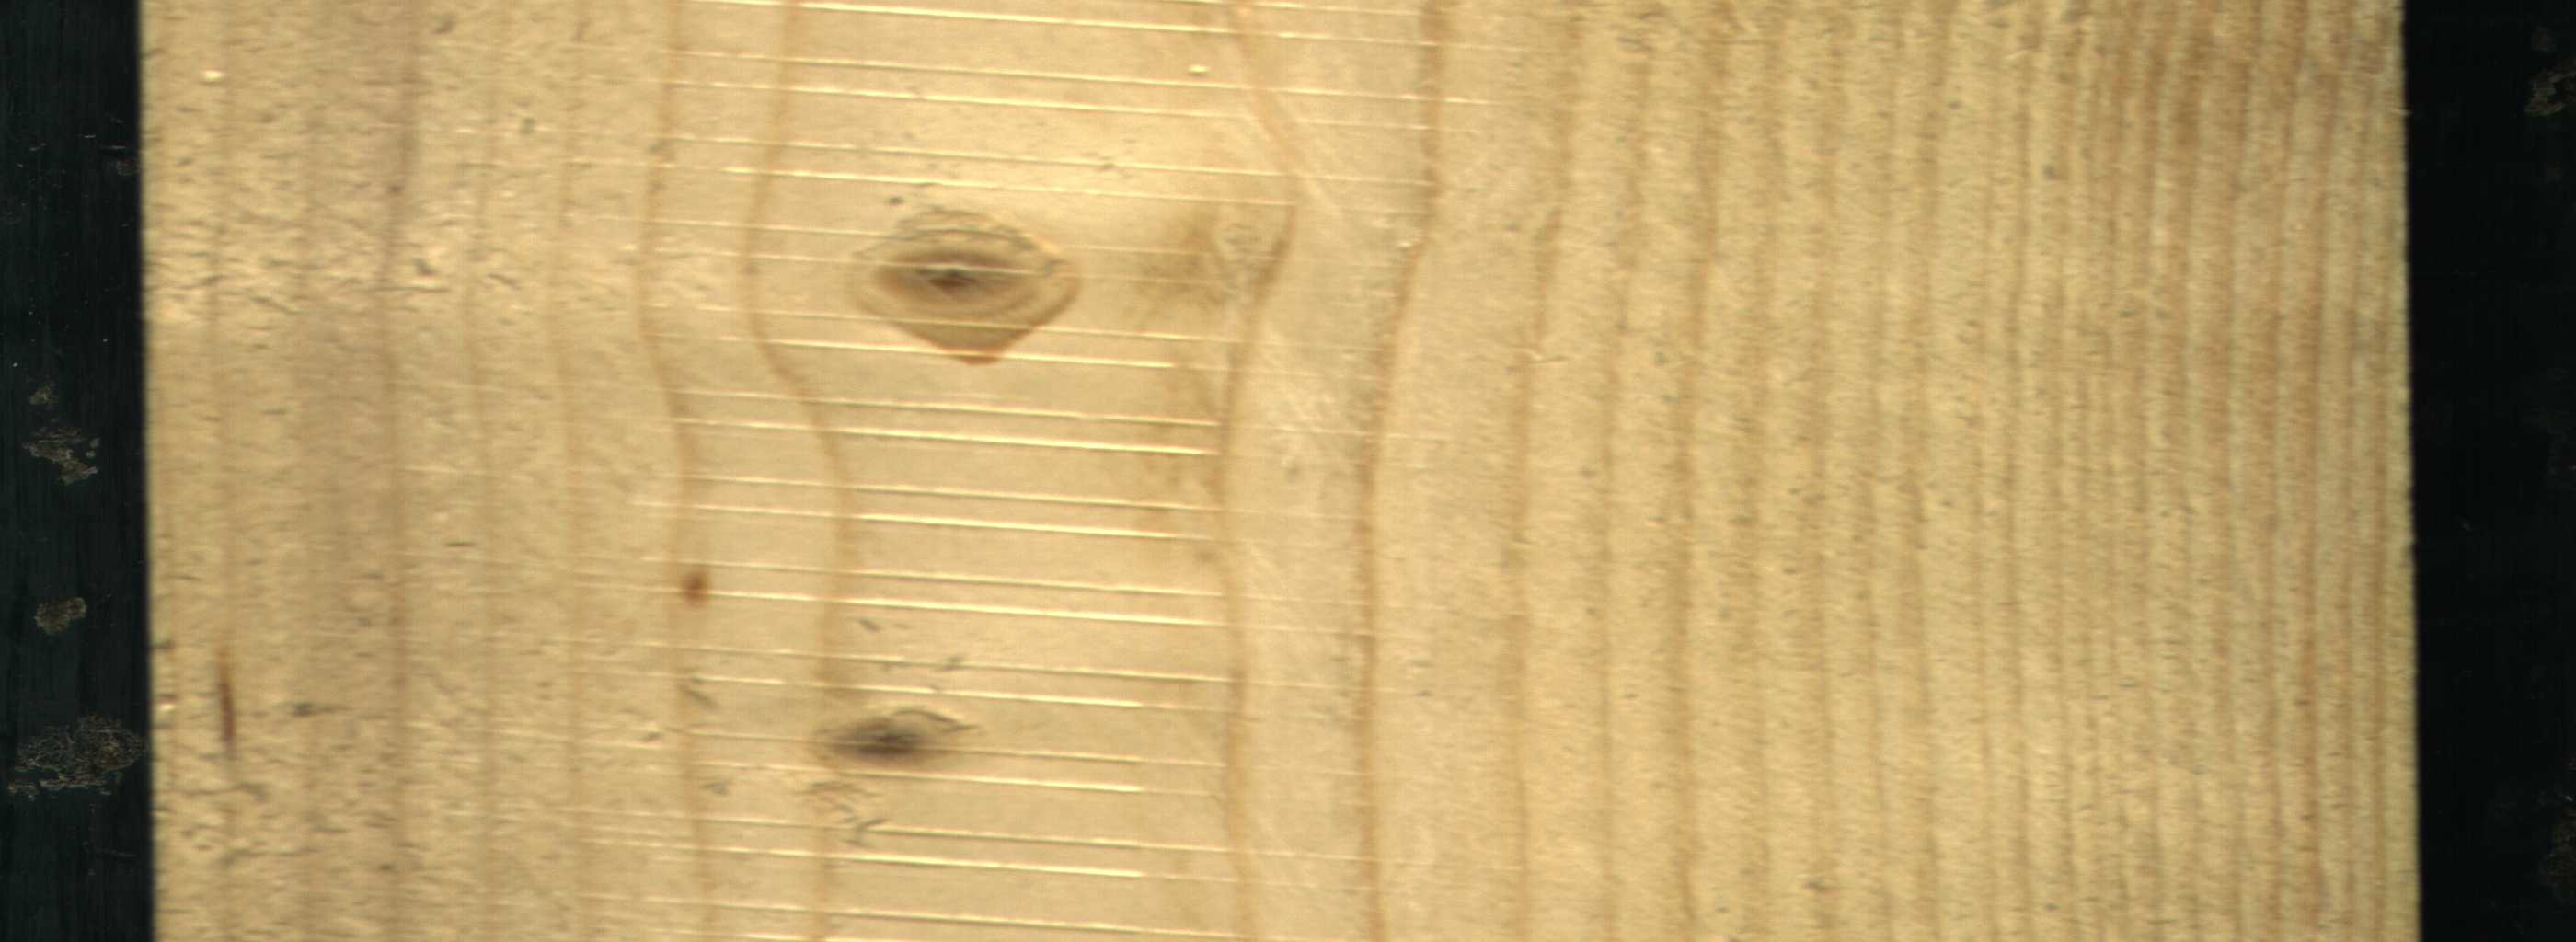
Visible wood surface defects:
resin
resin
Live_Knot
Live_Knot